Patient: sex M, age 38
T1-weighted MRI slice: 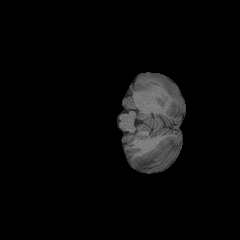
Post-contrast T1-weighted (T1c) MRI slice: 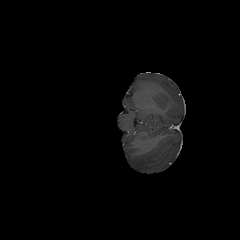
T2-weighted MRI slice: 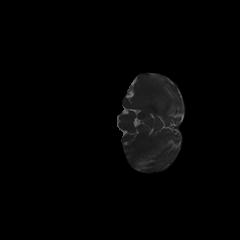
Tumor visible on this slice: no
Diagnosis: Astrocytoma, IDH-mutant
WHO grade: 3